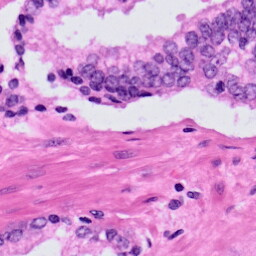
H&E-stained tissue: Prostate